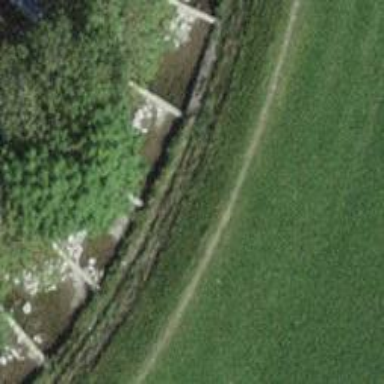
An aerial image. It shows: Bridleway.